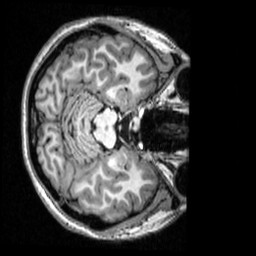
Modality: T1w
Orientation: axial
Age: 21
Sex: female
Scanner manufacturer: siemens
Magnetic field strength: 3 T
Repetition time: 2.53 s
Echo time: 0.00339 s